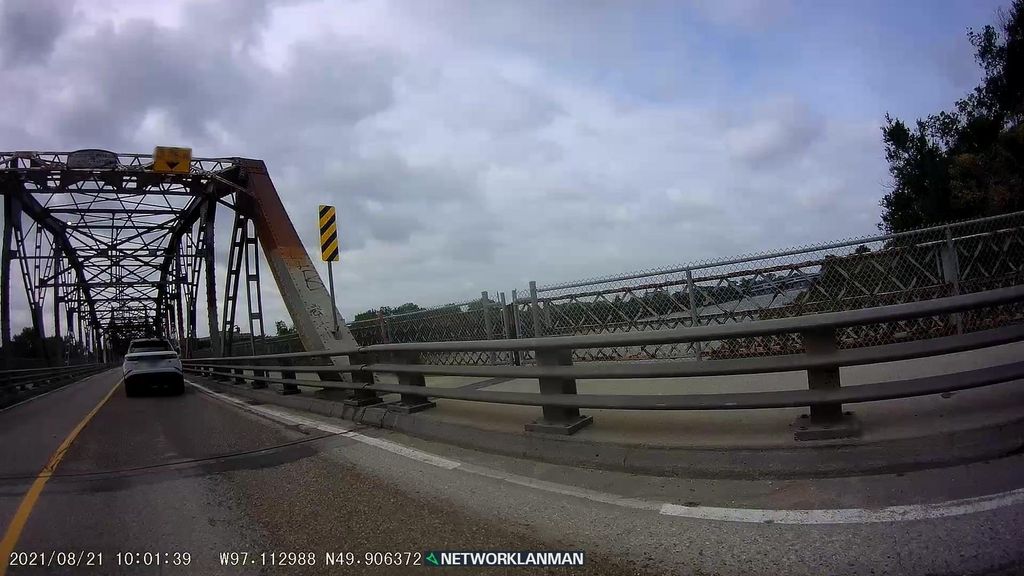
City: winnipeg